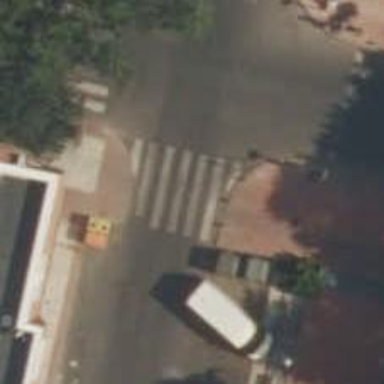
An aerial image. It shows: Uncontrolled zebra crossing on the road.